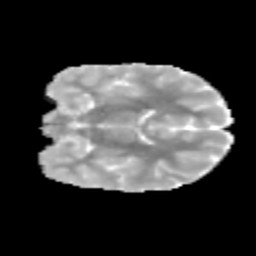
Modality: MD
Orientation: coronal
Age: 10
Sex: female
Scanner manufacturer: siemens
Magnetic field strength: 3 T
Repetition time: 3.8 s
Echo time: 0.07 s